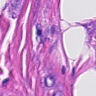
Metastatic tissue present: yes